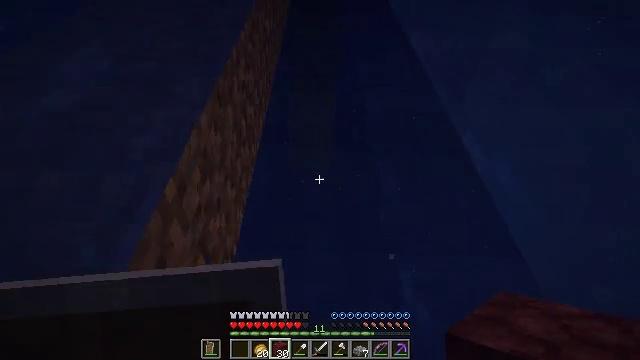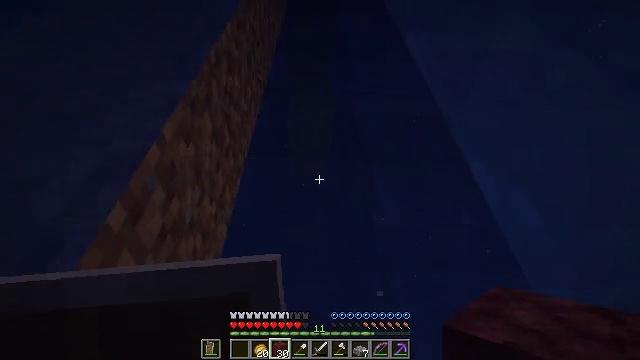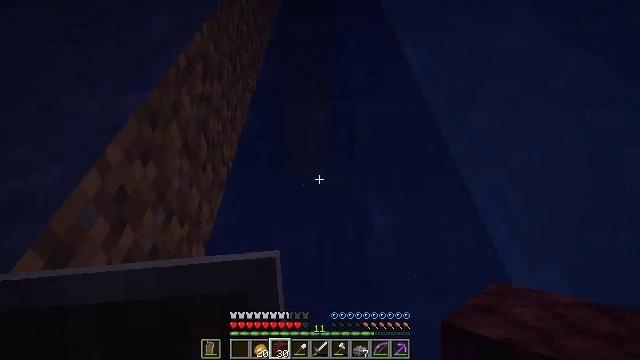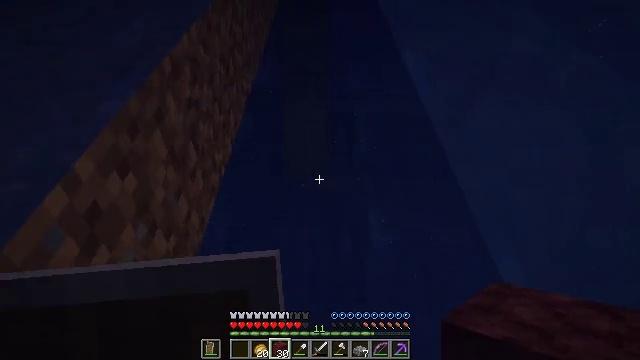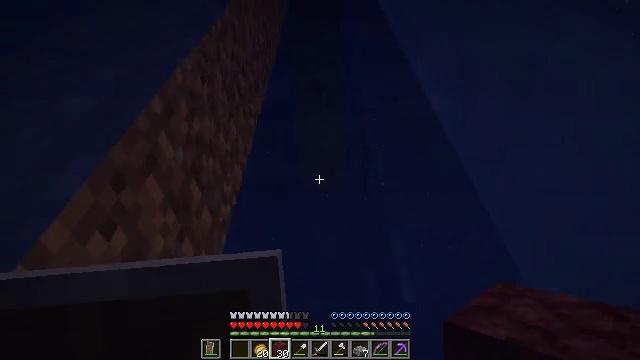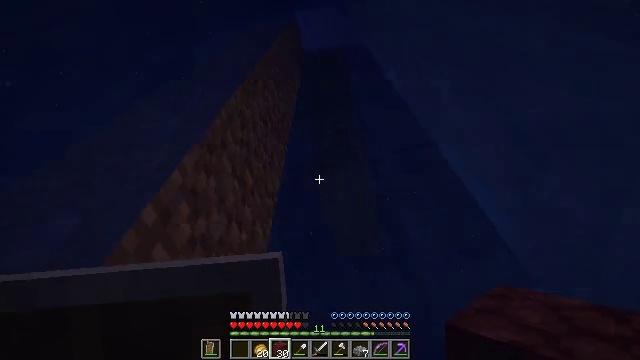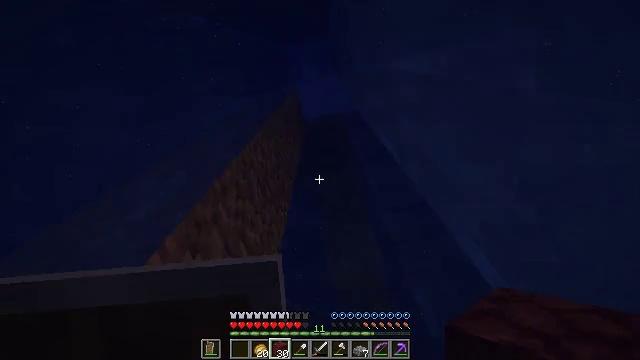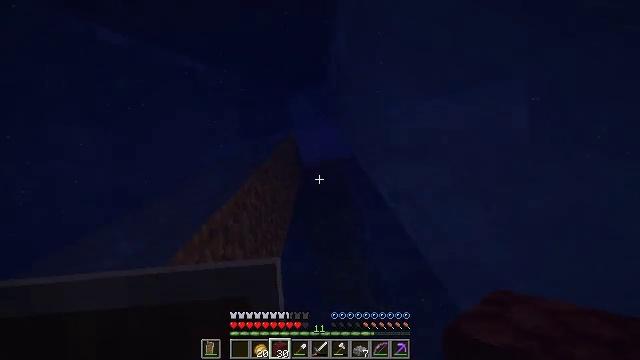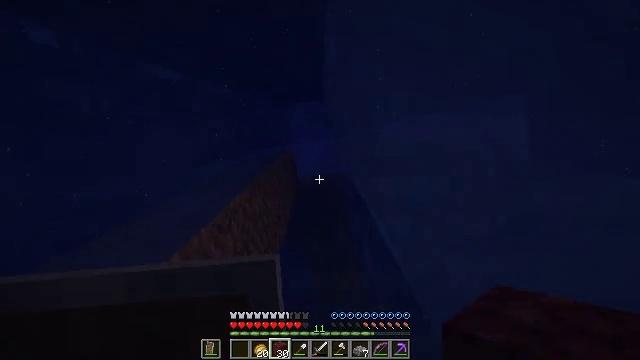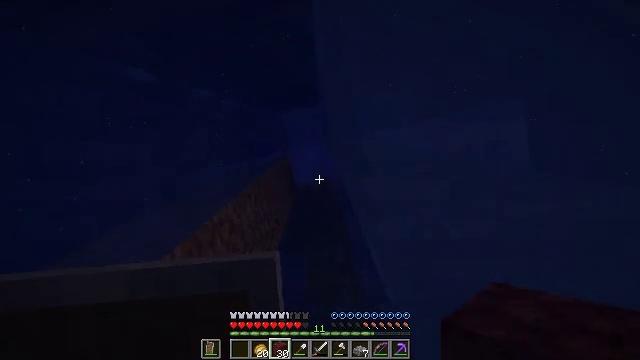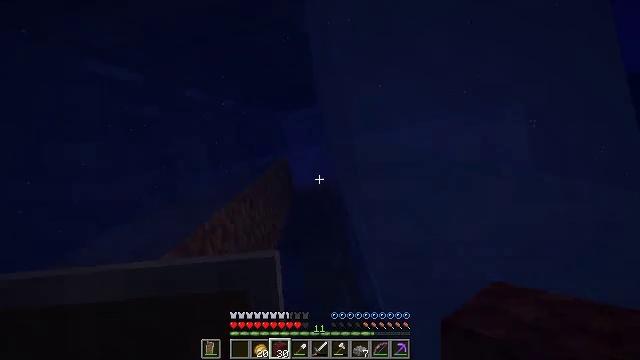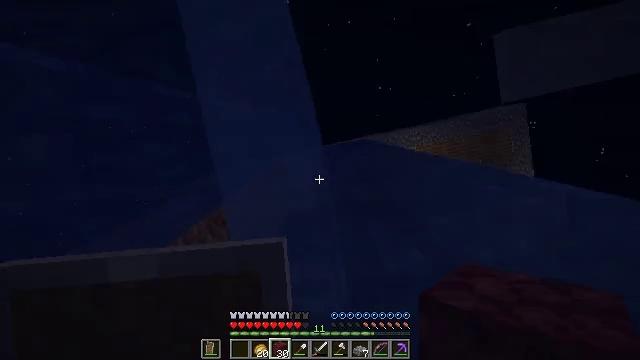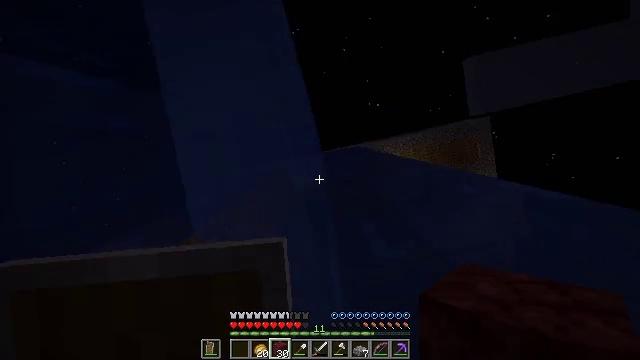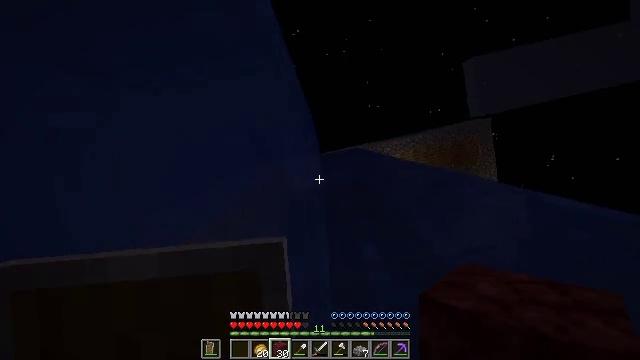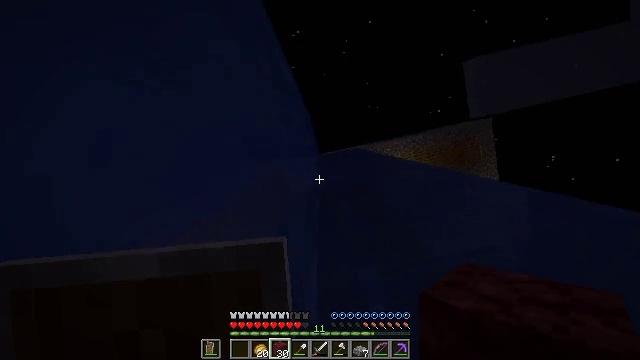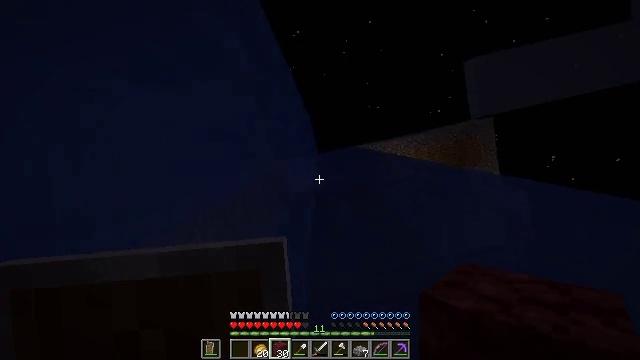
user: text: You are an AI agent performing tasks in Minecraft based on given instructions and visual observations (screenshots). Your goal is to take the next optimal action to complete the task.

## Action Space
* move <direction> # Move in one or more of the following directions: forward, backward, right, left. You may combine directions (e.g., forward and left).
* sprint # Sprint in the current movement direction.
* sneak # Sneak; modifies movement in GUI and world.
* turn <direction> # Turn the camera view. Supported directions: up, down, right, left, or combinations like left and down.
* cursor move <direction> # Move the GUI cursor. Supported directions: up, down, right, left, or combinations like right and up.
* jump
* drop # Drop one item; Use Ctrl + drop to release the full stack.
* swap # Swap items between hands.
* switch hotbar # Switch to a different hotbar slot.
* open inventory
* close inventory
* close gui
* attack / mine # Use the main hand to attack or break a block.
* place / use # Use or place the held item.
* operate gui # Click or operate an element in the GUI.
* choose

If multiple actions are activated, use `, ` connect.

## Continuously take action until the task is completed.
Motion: motion action
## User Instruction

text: Gather materials such as cobblestone.
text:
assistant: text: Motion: jump
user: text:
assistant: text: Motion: jump
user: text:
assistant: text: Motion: jump
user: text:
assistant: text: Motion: turn left and up, jump
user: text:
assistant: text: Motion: turn left and up, jump
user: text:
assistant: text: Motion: turn left and up, jump
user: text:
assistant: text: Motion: turn right and up, jump
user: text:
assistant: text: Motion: turn up, jump
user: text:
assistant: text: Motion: jump
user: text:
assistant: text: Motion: jump
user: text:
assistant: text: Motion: jump
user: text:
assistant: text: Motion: jump
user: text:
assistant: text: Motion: move forward, jump
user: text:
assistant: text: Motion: move forward, jump
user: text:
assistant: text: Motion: move forward and move left, jump
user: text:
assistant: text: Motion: move forward and move left, jump
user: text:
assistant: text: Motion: move forward and move left, jump
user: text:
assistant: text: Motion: move forward and move left, jump
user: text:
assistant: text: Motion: move forward and move left, jump
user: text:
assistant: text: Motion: move forward and move left, jump
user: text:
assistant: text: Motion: move forward and move left, jump
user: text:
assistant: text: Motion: jump
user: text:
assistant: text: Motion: jump
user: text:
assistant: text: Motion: jump
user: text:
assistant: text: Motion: jump
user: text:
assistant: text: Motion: jump
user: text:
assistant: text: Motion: jump
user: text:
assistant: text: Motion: jump
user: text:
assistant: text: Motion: jump
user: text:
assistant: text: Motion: jump